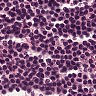
Metastatic tissue present: no